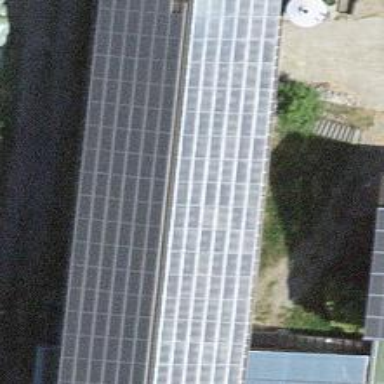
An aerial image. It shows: Solar power generator with photovoltaic panels.